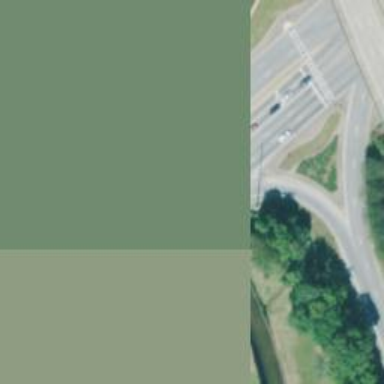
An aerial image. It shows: Primary highway.